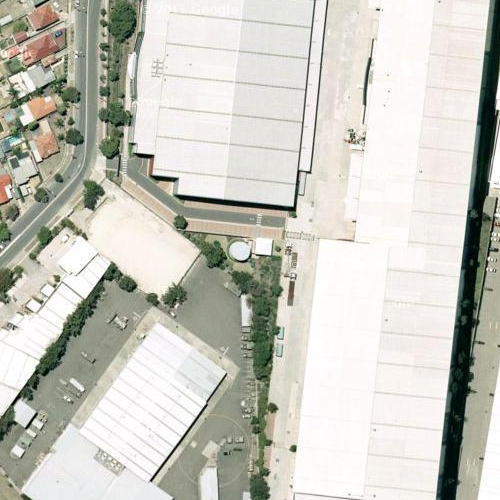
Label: sydney